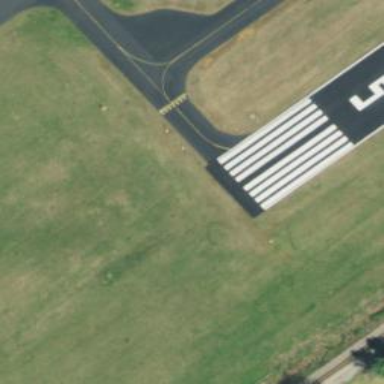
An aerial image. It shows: Image of taxiway at airport.